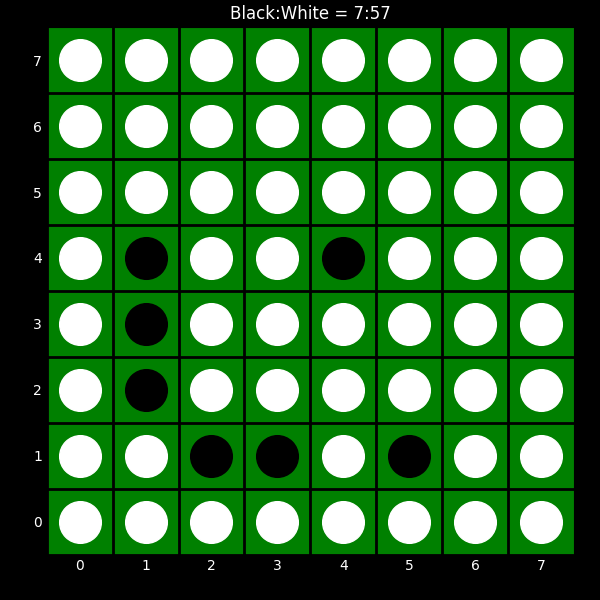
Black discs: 7
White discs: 57